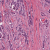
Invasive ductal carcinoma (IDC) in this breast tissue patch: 1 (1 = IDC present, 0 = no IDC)